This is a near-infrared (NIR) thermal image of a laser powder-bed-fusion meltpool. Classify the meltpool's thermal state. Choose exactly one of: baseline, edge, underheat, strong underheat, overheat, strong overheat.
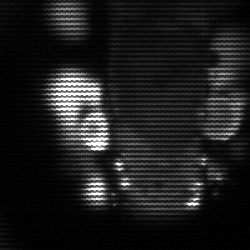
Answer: strong underheat